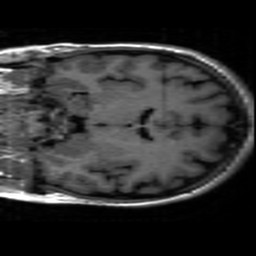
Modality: inplaneT1
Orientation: coronal
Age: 18
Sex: female
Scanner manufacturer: ge
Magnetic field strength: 3 T
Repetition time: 2.499 s
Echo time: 0.02513 s